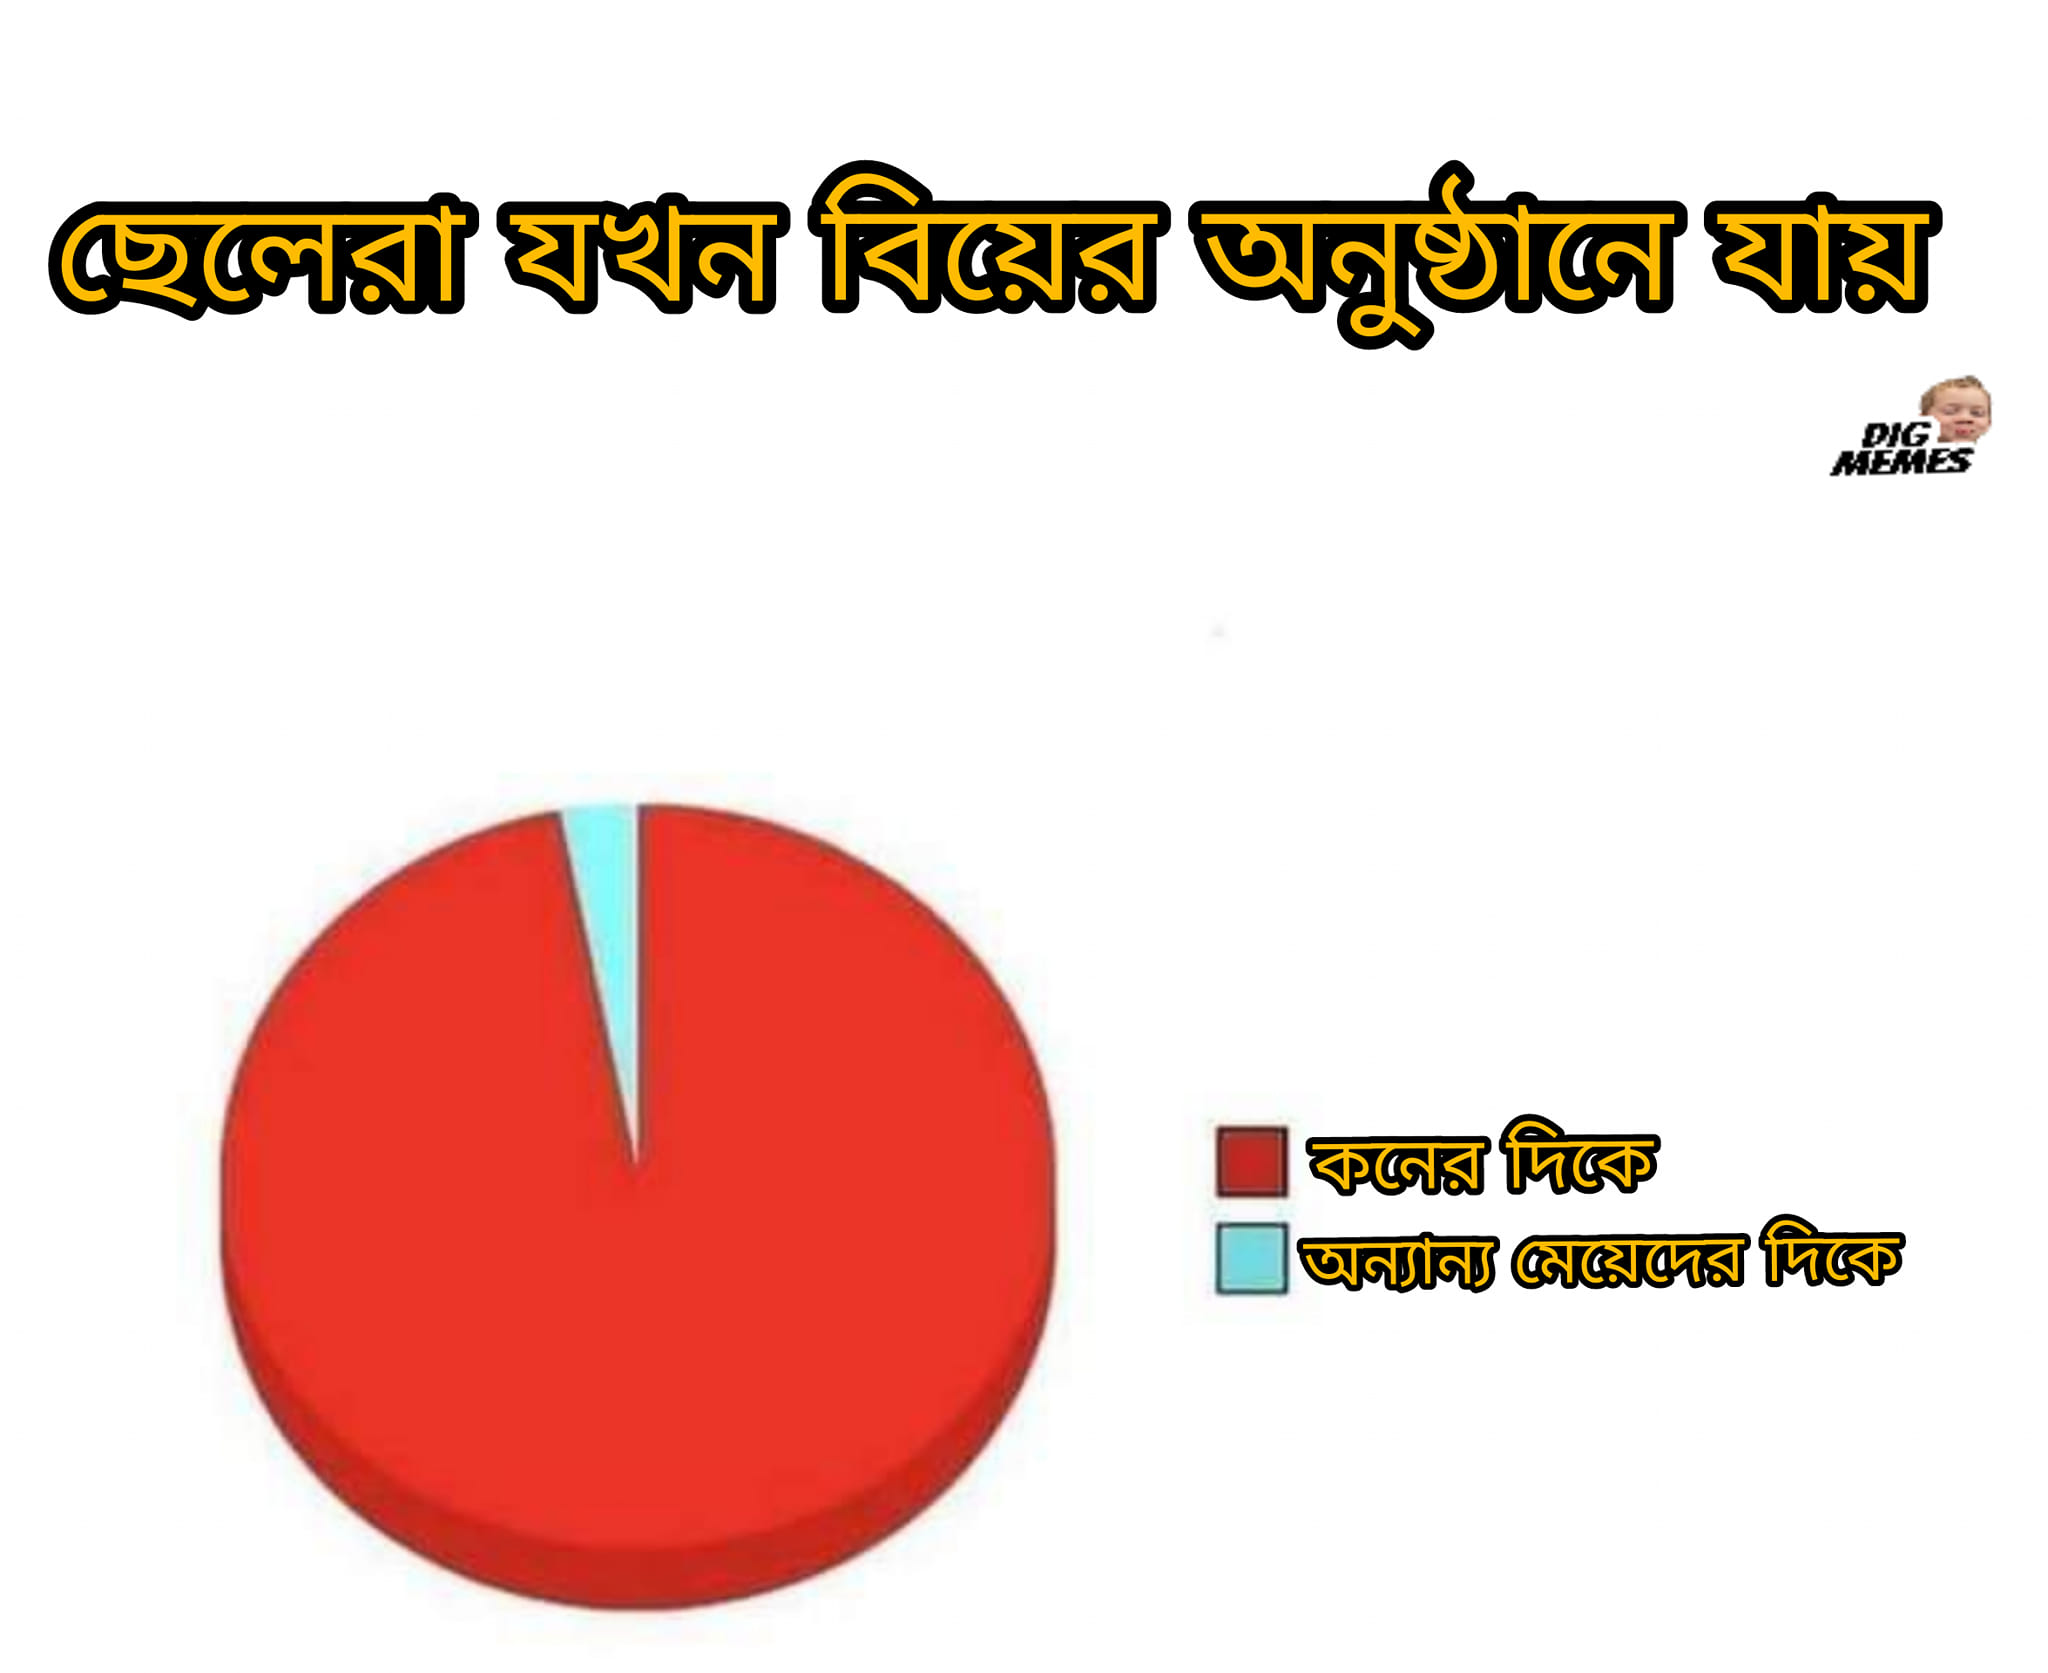
Text: ছেলেরা যখন বিয়ের অনুষ্ঠানে যায় কনের দিকে অন্যান্য মেয়েদের দিকে
Label: Non Hate